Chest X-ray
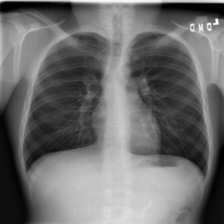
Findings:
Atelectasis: negative
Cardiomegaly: negative
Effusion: negative
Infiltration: negative
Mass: negative
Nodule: negative
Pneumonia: negative
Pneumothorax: negative
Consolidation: negative
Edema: negative
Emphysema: negative
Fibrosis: negative
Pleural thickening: negative
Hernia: negative